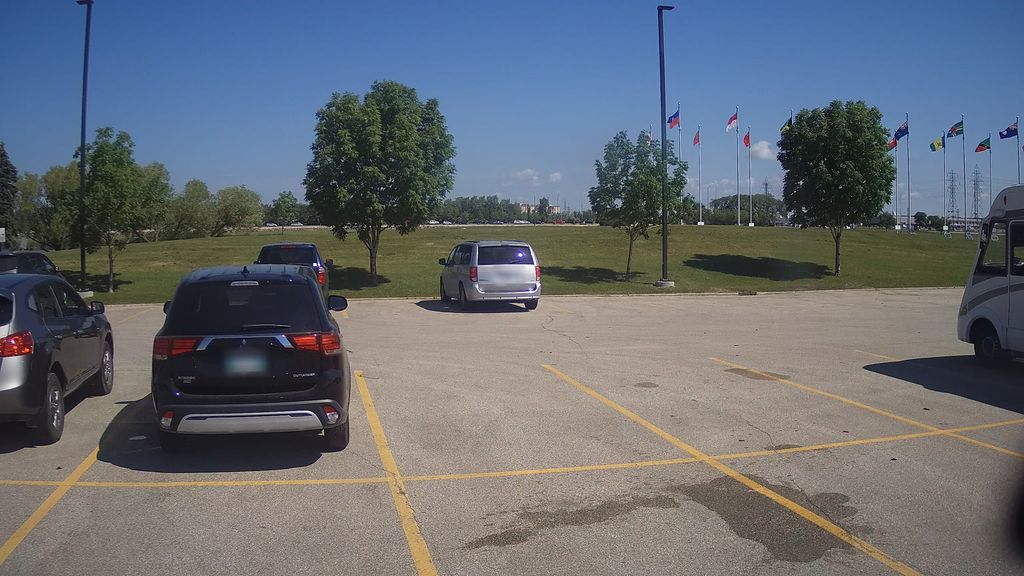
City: winnipeg